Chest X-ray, PA view. Patient: 64 years old, sex M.
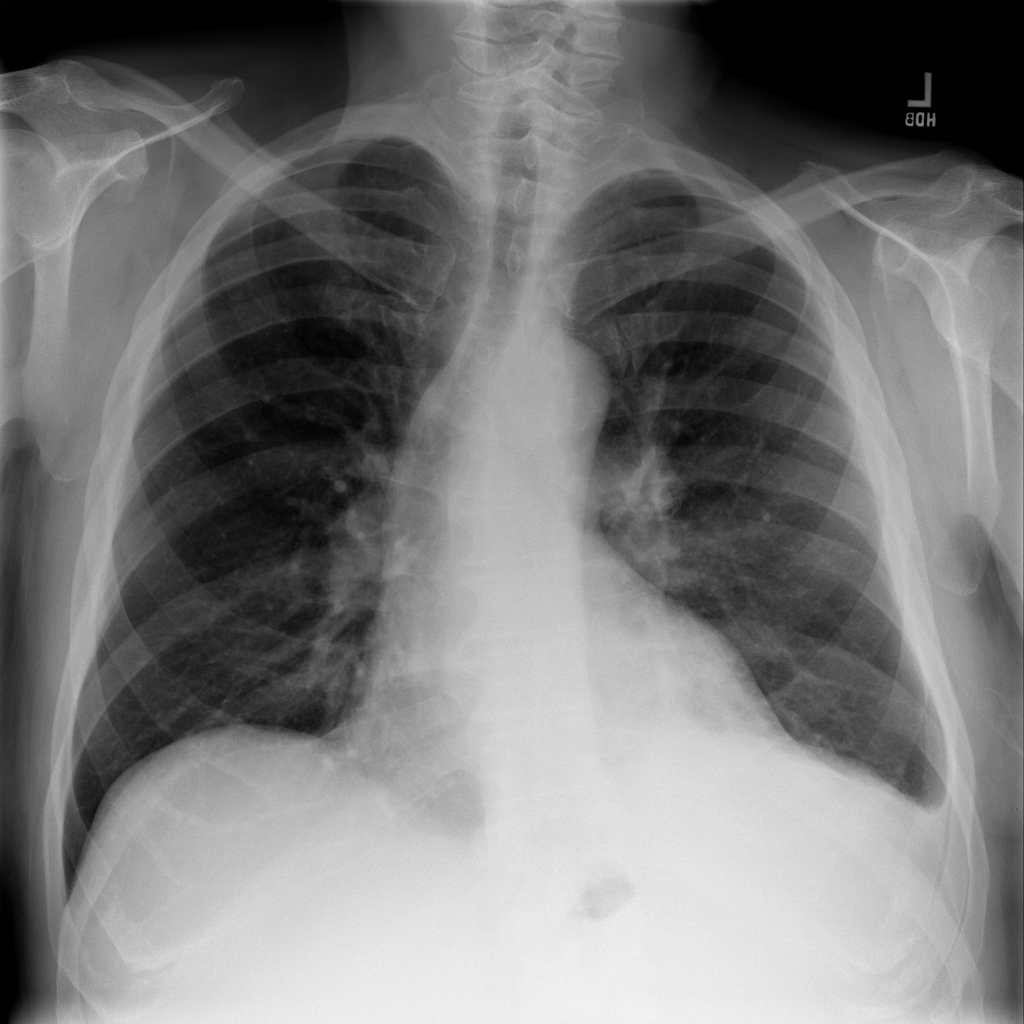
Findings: Atelectasis, Effusion, Infiltration